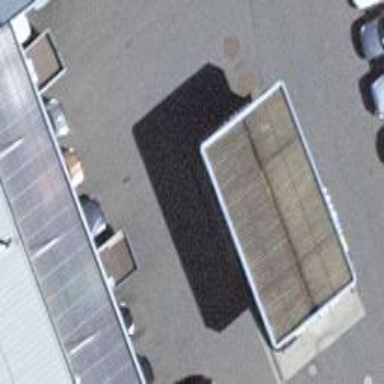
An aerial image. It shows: View of roof of building.